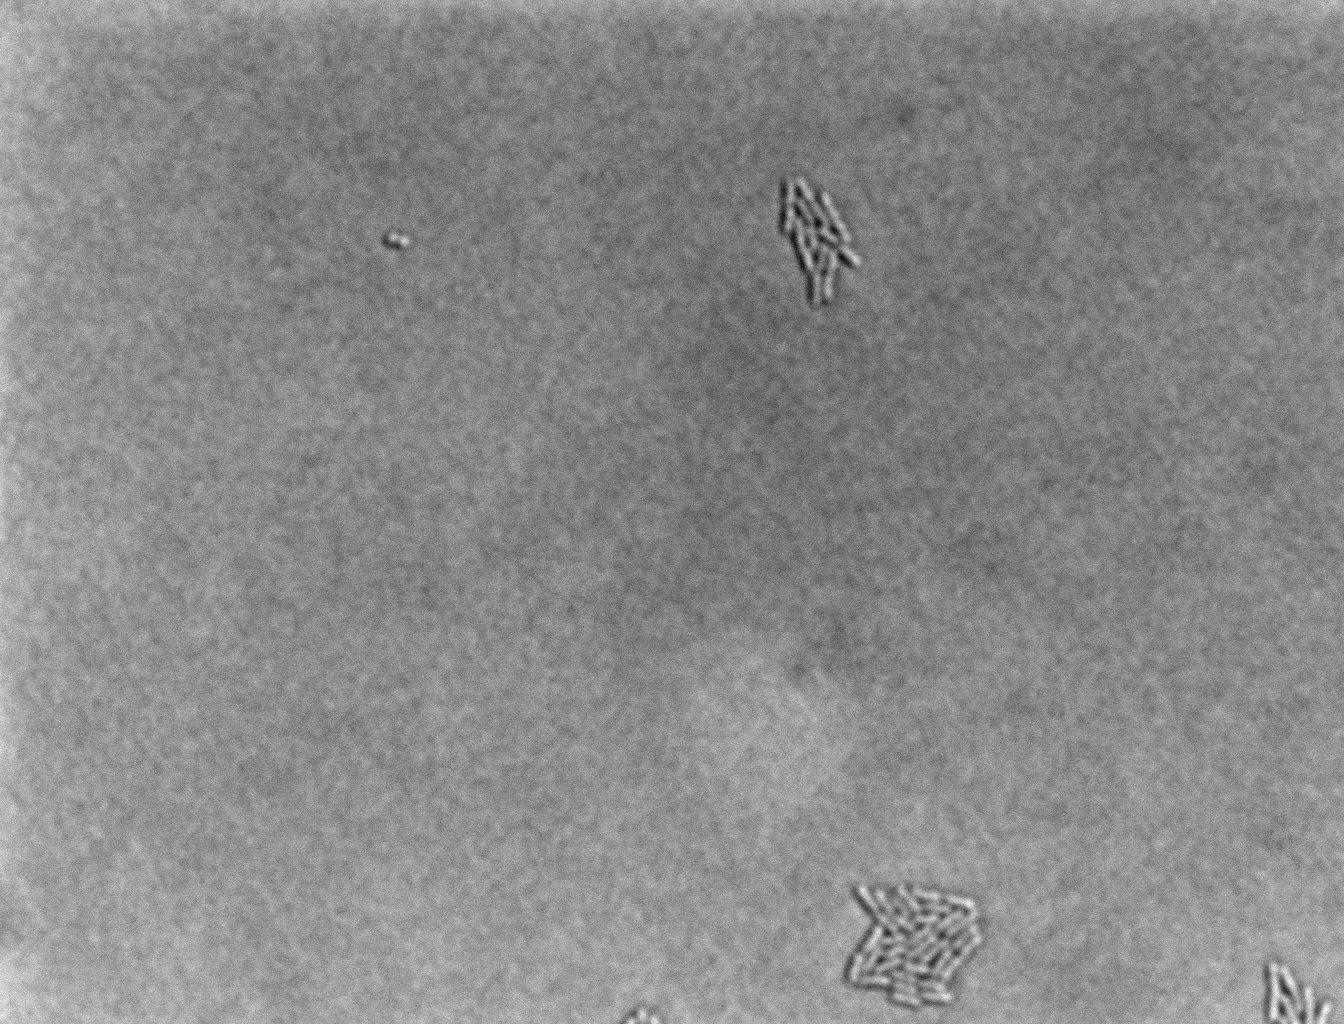
Brightfield microscopy, 60x objective, 3 h incubation